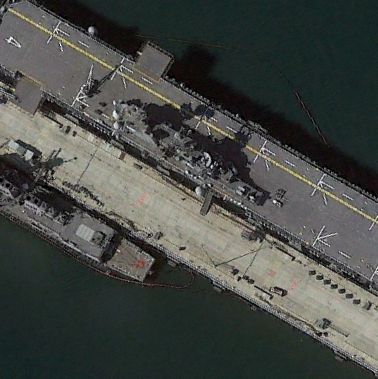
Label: assault